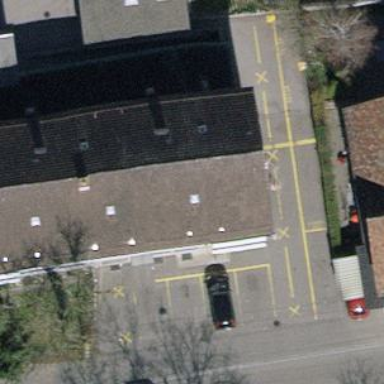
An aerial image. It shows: Post office.